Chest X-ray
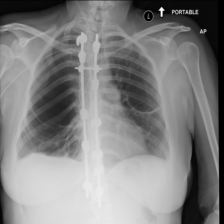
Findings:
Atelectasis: negative
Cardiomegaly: negative
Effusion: negative
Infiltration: negative
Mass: negative
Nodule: negative
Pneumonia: negative
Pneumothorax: positive
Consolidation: negative
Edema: negative
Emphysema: negative
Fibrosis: positive
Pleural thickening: positive
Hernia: negative